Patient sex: F
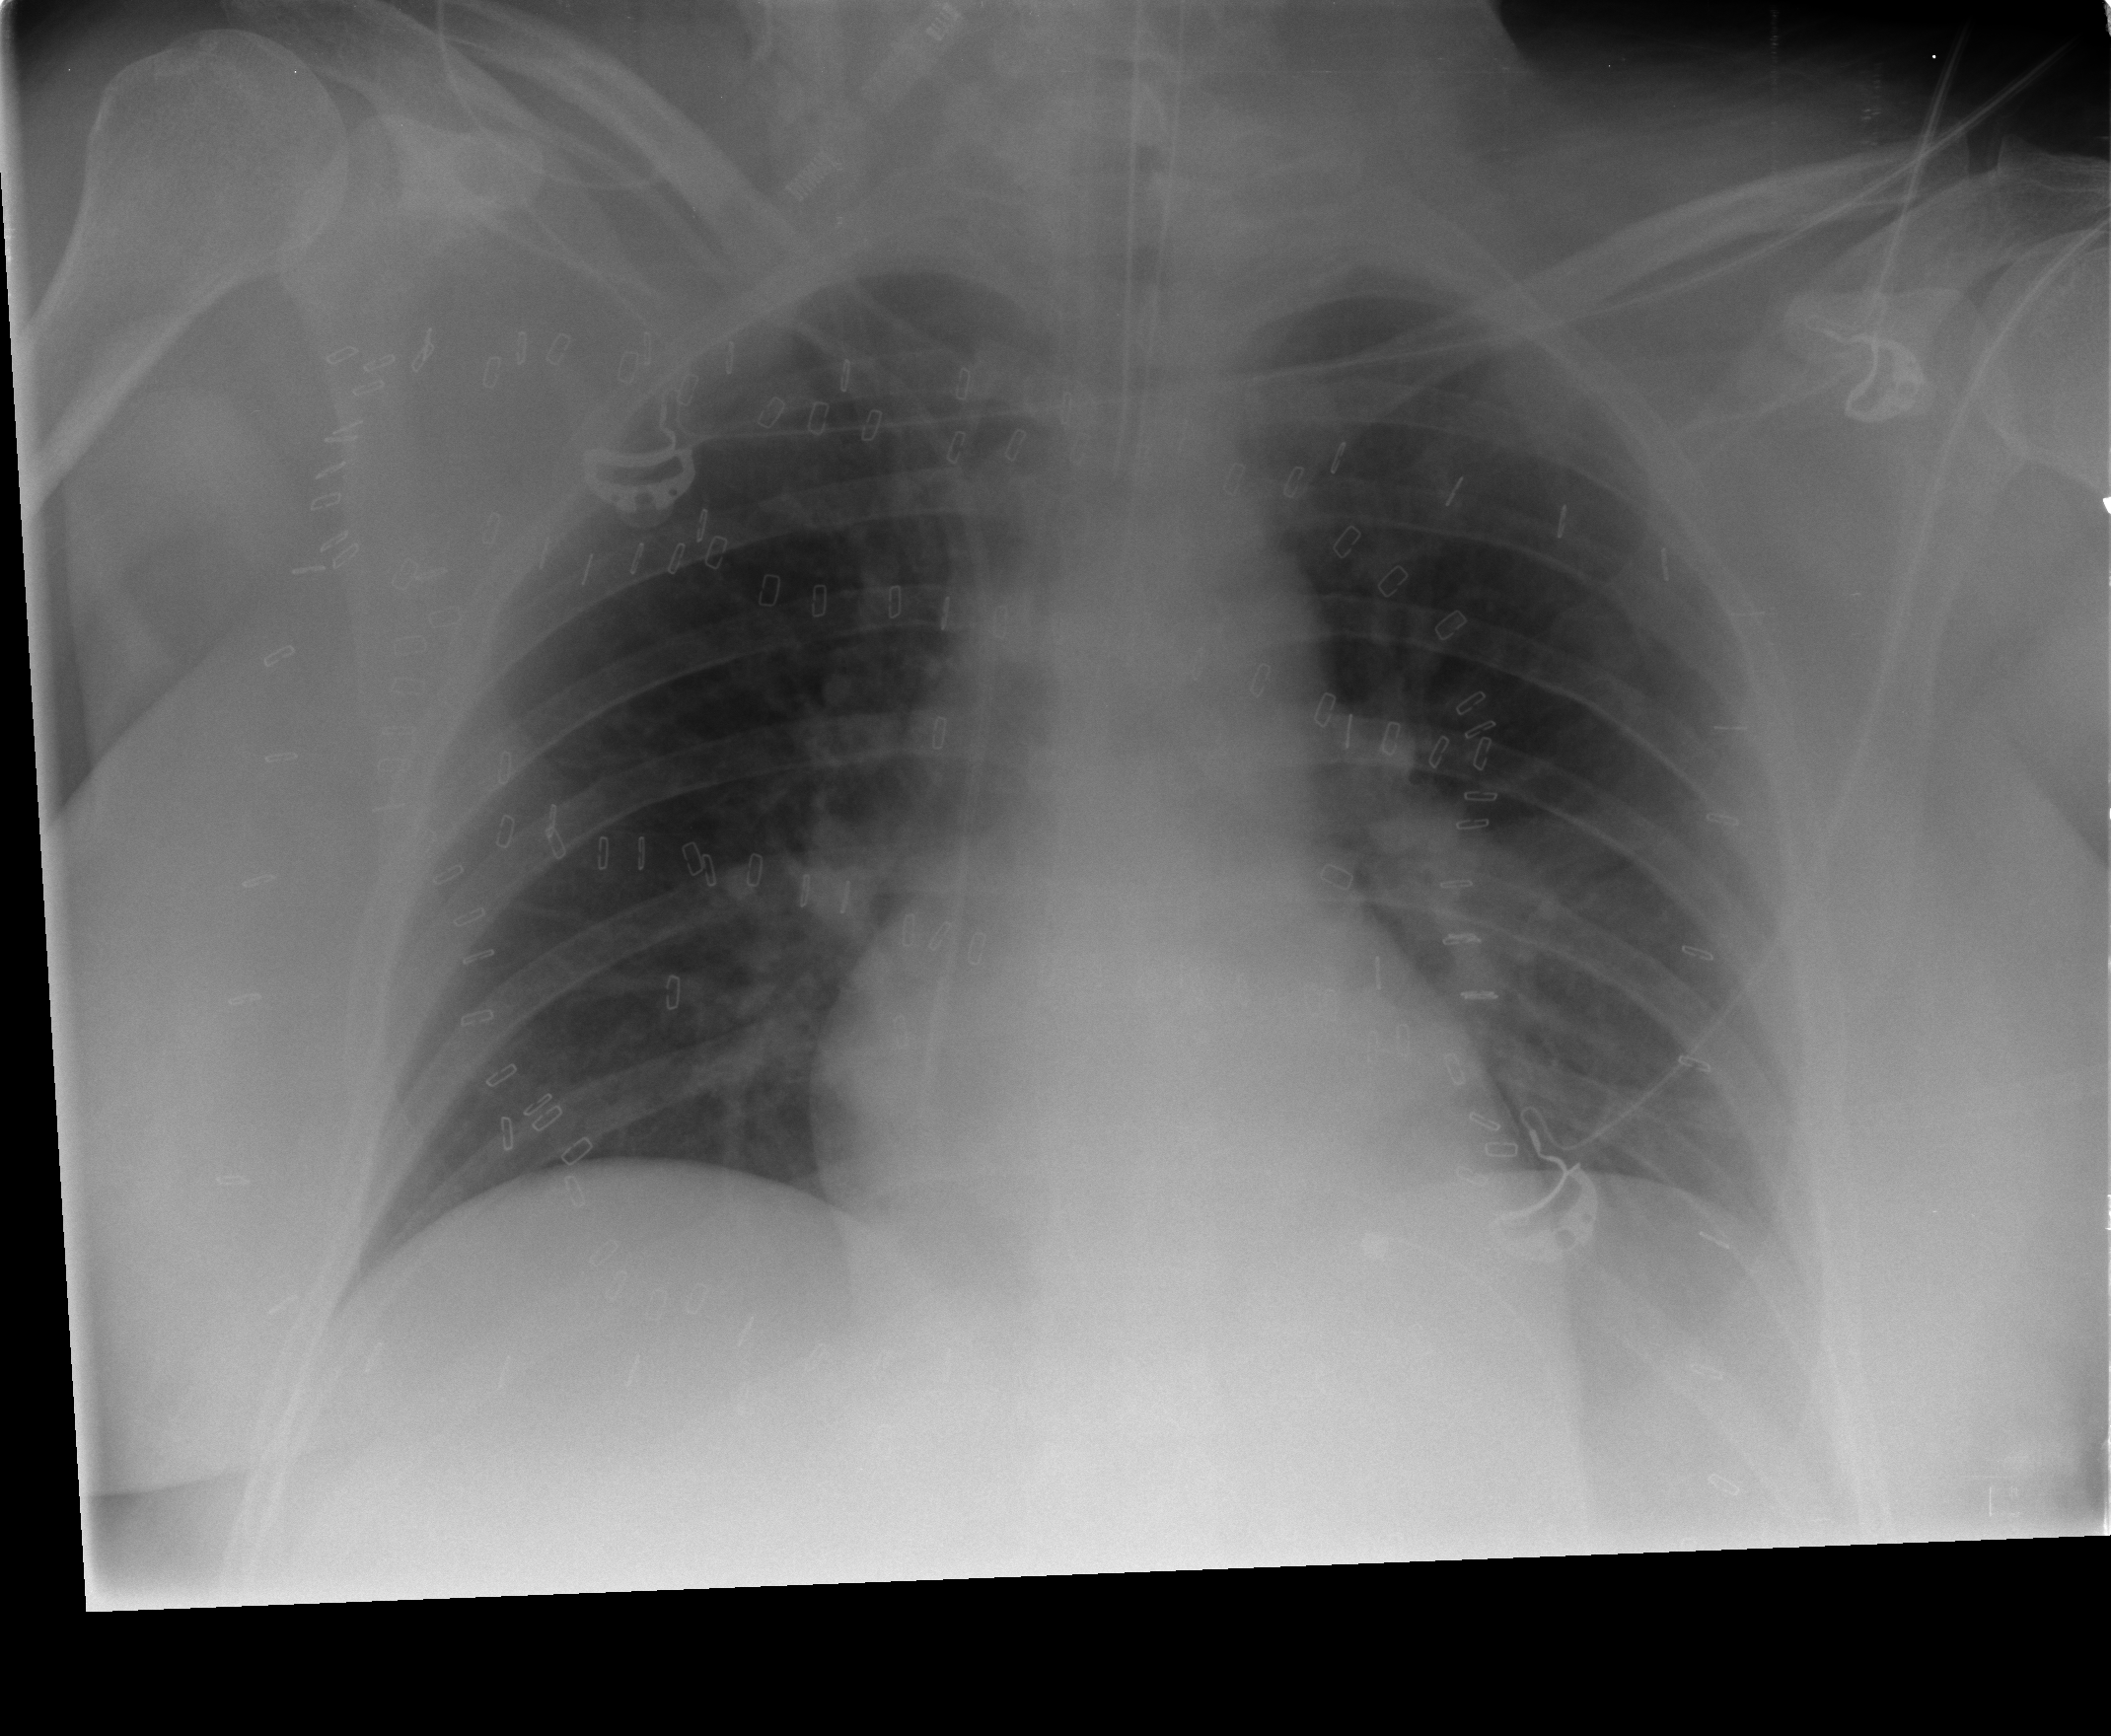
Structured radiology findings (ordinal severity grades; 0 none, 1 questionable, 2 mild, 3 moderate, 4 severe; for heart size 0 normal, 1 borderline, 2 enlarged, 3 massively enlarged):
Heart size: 0
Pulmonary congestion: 0
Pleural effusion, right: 0
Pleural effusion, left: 0
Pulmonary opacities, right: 0
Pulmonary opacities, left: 2
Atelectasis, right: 0
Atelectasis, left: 0